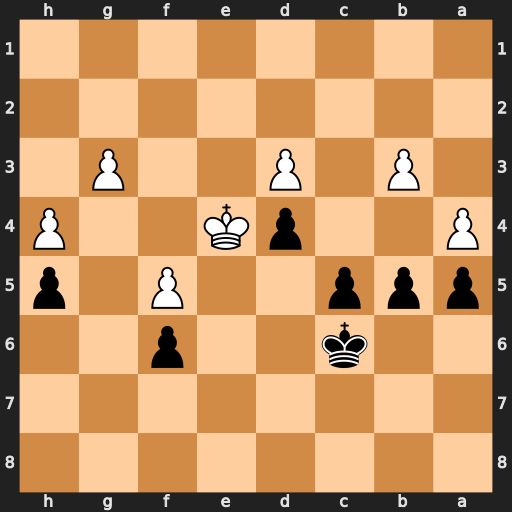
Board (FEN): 8/8/2k2p2/ppp2P1p/P2pK2P/1P1P2P1/8/8
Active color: b
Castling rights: -
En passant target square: -
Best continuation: bxa4 bxa4 Kd6 g4 hxg4 h5 Ke7 Kf4 c4